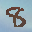
Label: 8